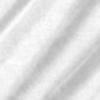
Label: change